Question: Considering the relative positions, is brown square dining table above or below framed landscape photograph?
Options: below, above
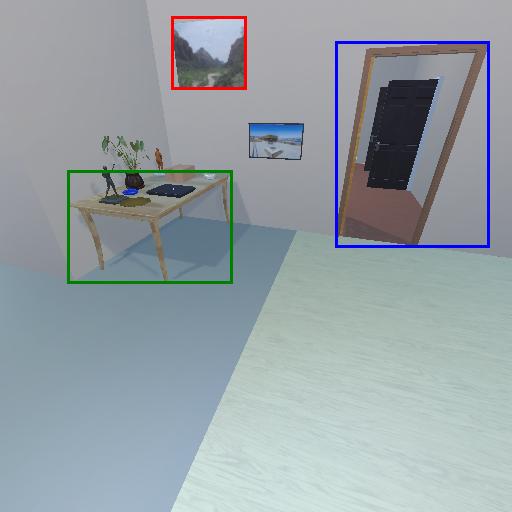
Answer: below